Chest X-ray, AP view. Patient: 71 years old, sex M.
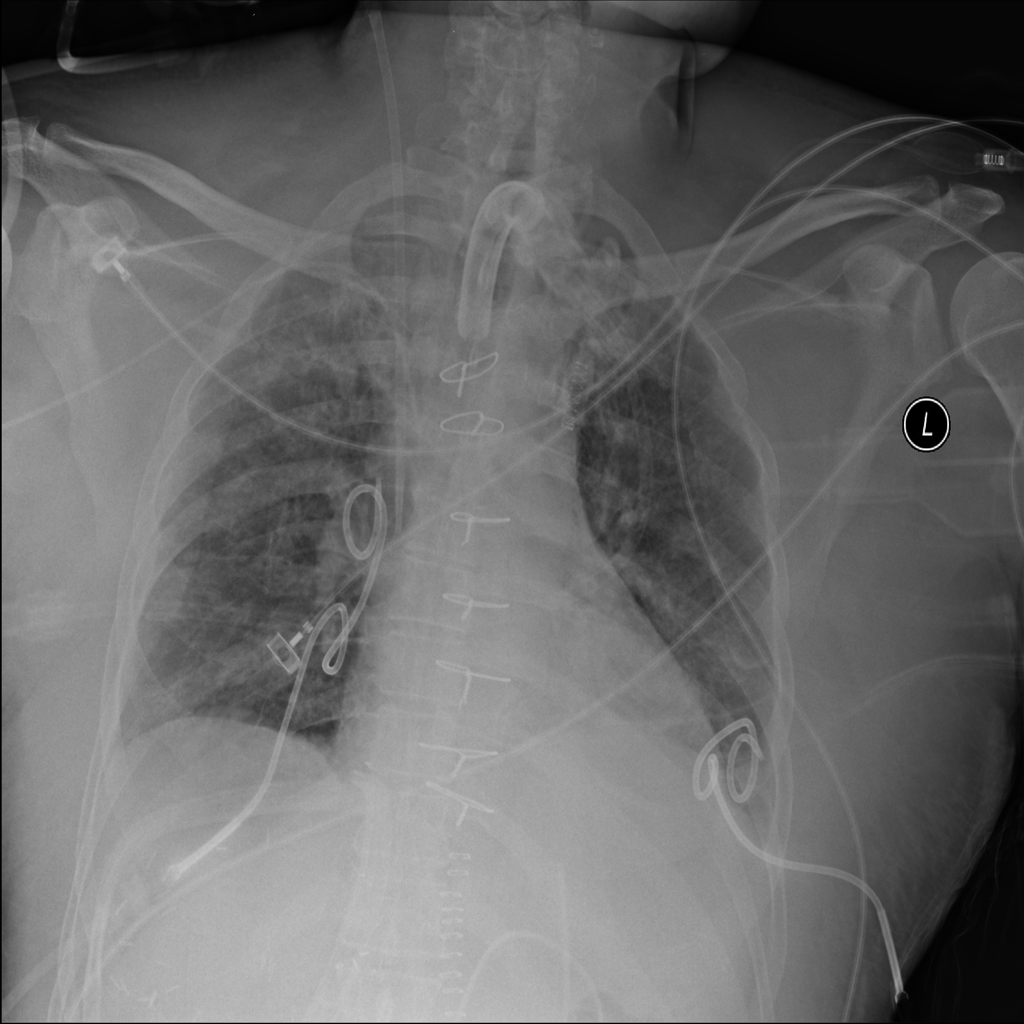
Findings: Effusion, Infiltration